Field crop: maize
Growth stage: 2
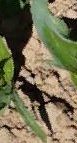
Species: maize